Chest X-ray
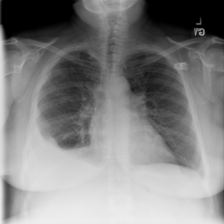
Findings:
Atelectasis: negative
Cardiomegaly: negative
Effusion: positive
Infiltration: negative
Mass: negative
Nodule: negative
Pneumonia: negative
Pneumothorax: negative
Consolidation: negative
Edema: negative
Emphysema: negative
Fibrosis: negative
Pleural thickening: negative
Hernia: negative